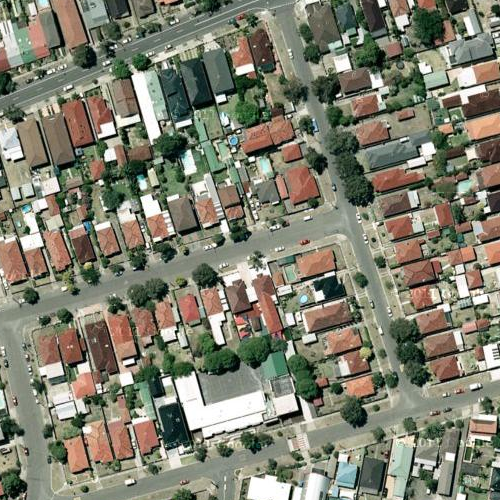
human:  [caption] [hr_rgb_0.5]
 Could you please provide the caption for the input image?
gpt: Many houses with different colours of roofs arranged neatly in the residential area .

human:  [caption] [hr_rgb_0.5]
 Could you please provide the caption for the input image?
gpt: There are many houses with red and grey roofs arranged neatly .

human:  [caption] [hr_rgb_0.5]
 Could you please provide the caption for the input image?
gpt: Many houses with different colours of roofs are densely arranged while some roads go across this area .

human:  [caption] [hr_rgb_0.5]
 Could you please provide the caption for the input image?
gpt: A residential area with houses of red and grey roofs arranged neatly .

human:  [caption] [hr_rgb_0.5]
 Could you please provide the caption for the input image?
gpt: Lots of houses with different colours of roofs are densely arranged while some roads fo through this area .